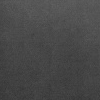
Atmospheric dust classification: dusty